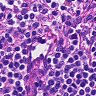
Metastatic tissue present: no